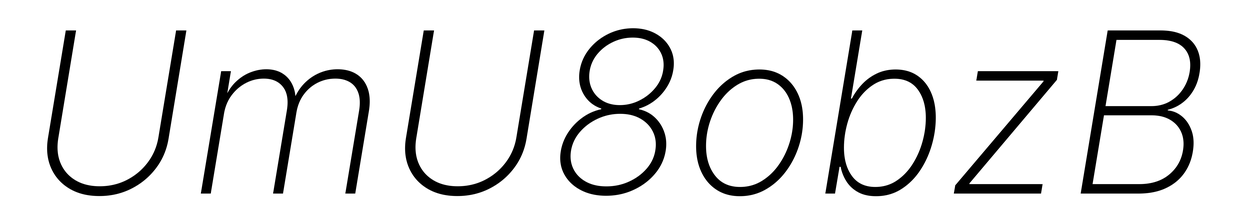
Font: Inter-Italic_ExtraLight_Italic